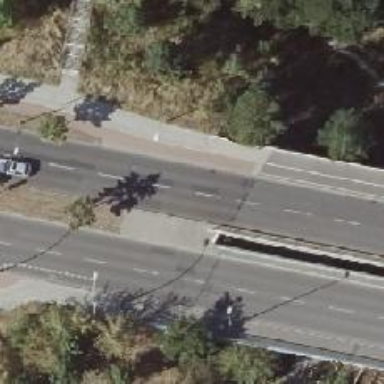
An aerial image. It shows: Secondary road with lane markings running over asphalt bridge.